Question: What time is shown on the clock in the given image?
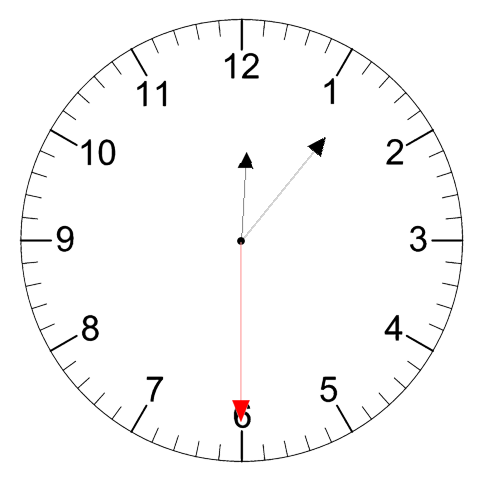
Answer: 12:06:30